Field crop: tomato
Growth stage: 1
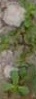
Species: portulaca